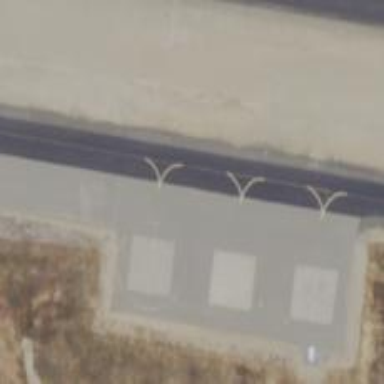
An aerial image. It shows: Image of taxiway at airport.